七年级 · 计数
一天小红统计某路口在高峰时间 $7: 40 \sim 7: 55$ 各种机动车的通过数量, 记录如图. 根据图中记录列出统计表, 绘制条形统计图.

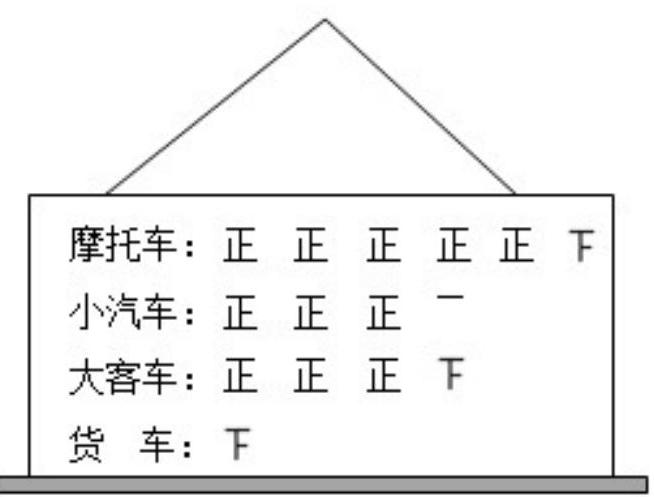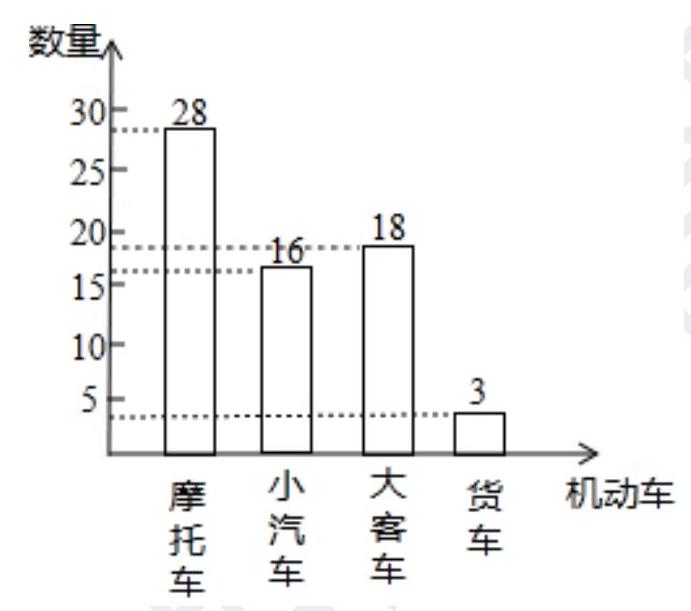
答案: 【答案】解：某路口在高峰时间7：40～7：55各种机动车的通过数量的统计表：

| 车型 | 数量 |
| :---: | :---: |
| 摩托车 | 28 |
| 小汽车 | 16 |
| 大害车 | 18 |
| 货车 | 3 |

绘制的条形统计图如下图所示:

【解析】根据图中的记录可以作出统计表, 画出相应的条形统计图, 本题得以解决.本题考查条形统计图、统计表，解答本题的关键是明确题意，作出相应的统计表，画出相应的条形统计图.